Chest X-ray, PA view. Patient: 54 years old, sex F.
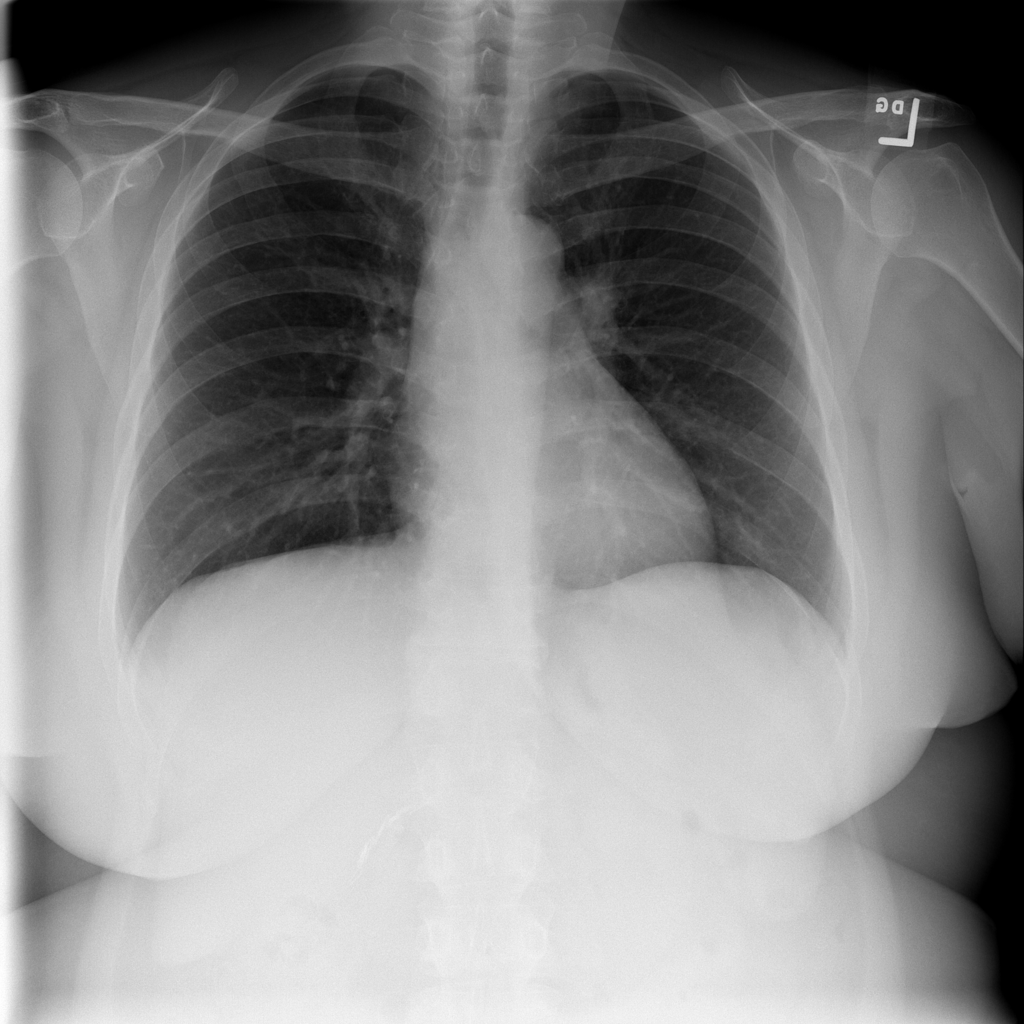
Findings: No Finding